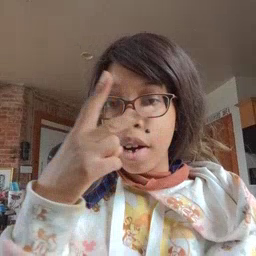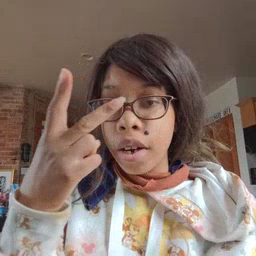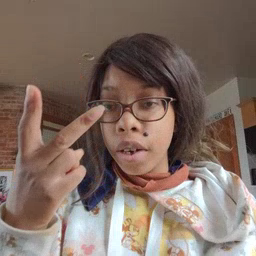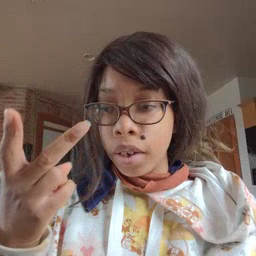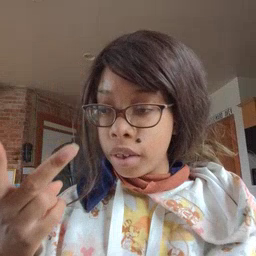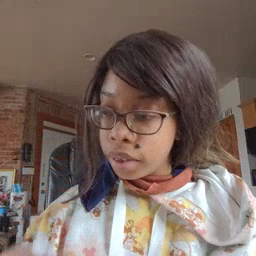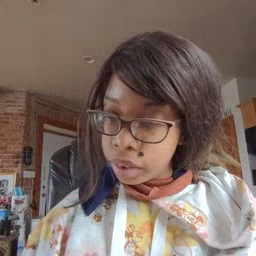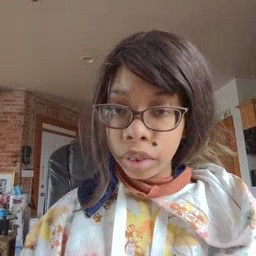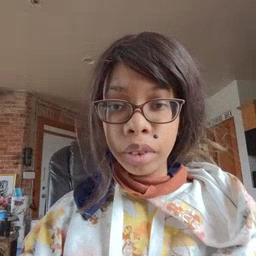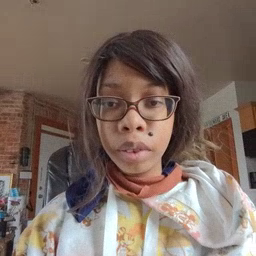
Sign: fall